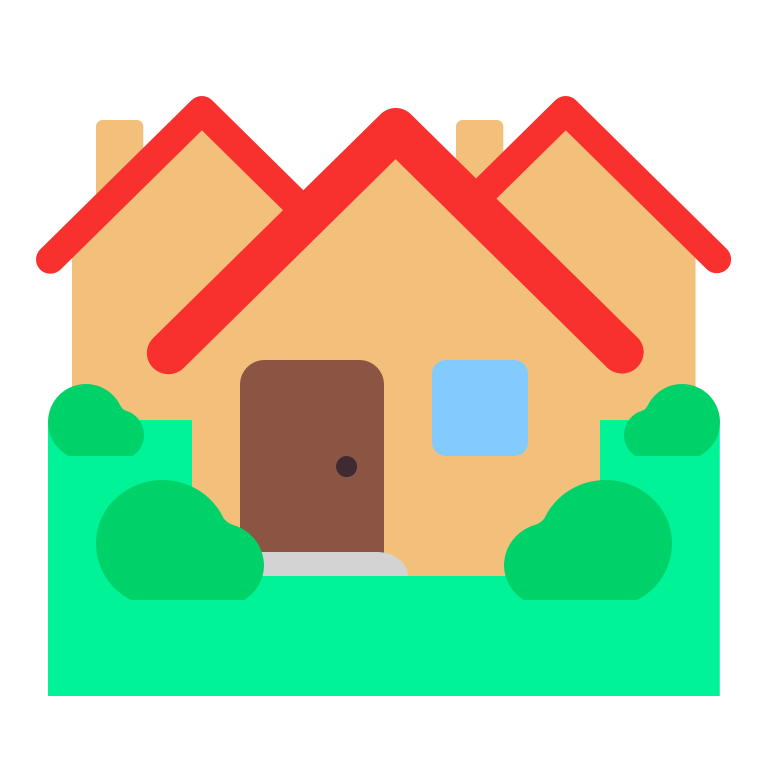
houses flat